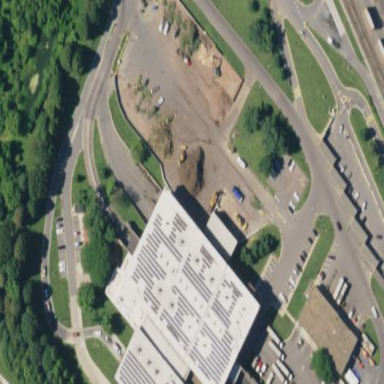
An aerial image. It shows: Building with waste disposal amenities.